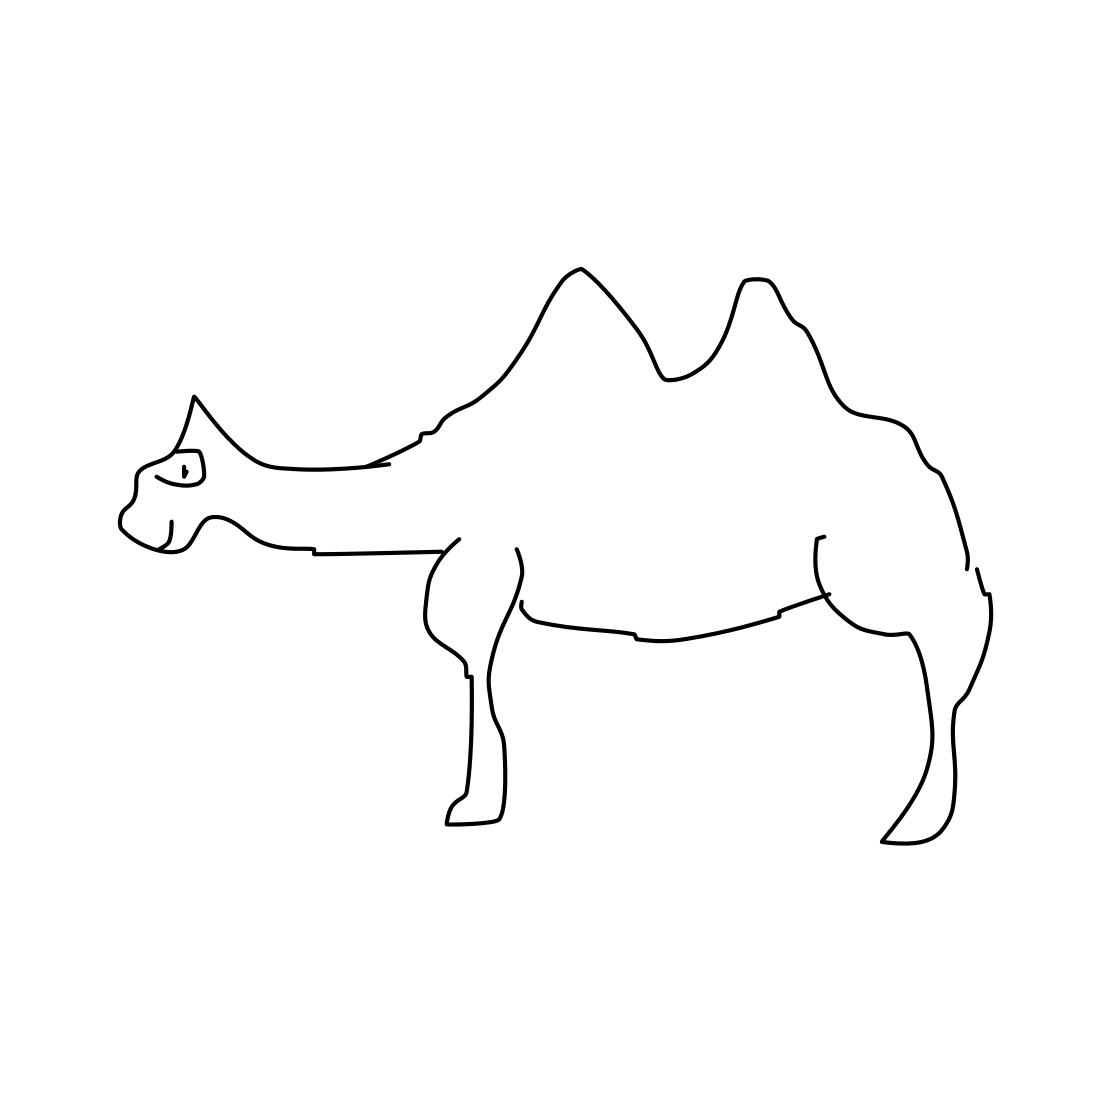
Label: camel